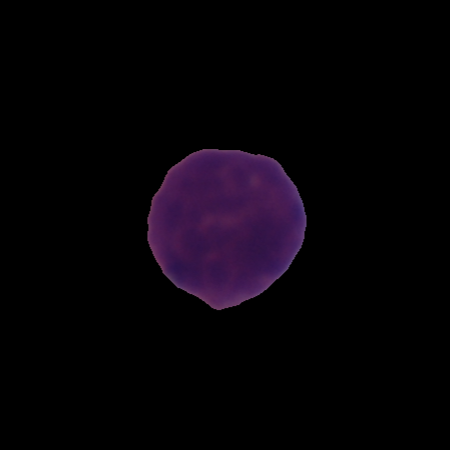
Label: healthy